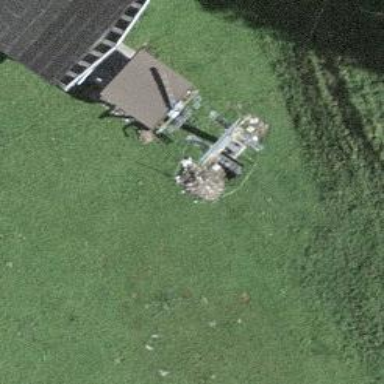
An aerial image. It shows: Pylon used for aerialway.